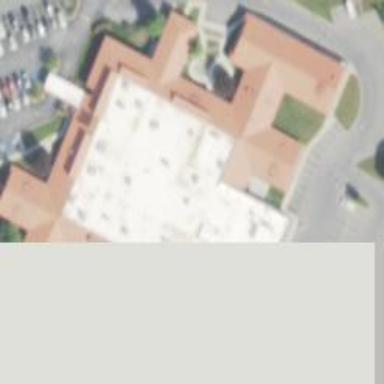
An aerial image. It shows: Hospital.